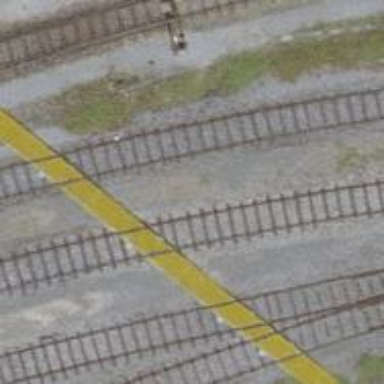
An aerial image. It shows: Railway yard with one track.